Question: Here is my query that i am running but its returning me nothing even data exists in column i am trying to pass keywords mention by user and searching data in DB and providing result to the user.
My query is:
'''
SELECT fatwa.question_id, question.ques_img_name
FROM fatwa, question
WHEREfatwa.fatwa_keywords LIKE "hadees" AND fatwa.question_id =question.id
'''
While here is my Database:

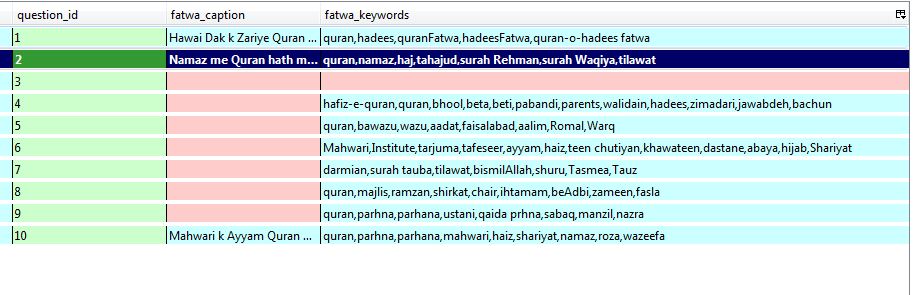
Answer: Execute your Query like:
'''
SELECT fatwa.question_id, question.ques_img_name
FROM fatwa, question
WHERE fatwa.fatwa_keywords LIKE '%hadees%' AND fatwa.question_id =question.id
'''
More information go to: <URL>